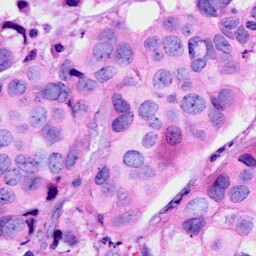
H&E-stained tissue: Breast